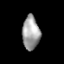
Tissue: lung
Cell type: Epithelial cells
Senescence score: 0.2104
Nuclear area (px): 569
Mean DAPI intensity: 161.09